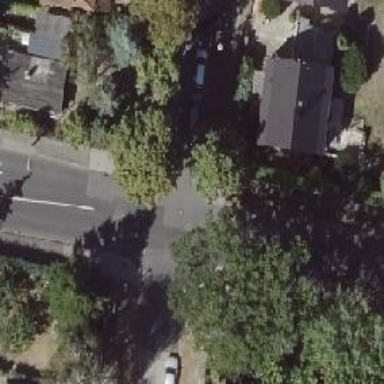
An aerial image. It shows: Sidewalk along the footway.